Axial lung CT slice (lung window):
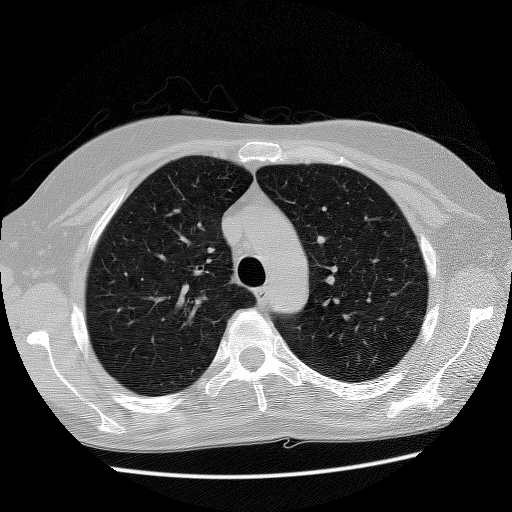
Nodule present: no